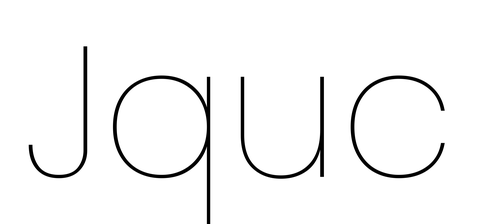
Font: Poppins-Thin